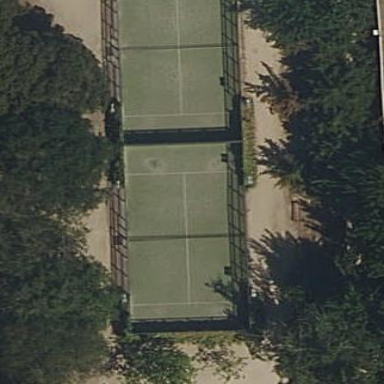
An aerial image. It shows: Tennis court on the leisure land pitch.